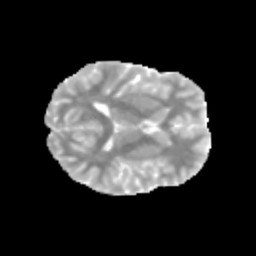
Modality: MD
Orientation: axial
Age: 13
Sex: male
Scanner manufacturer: siemens
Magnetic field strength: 3 T
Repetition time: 3.8 s
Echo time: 0.07 s